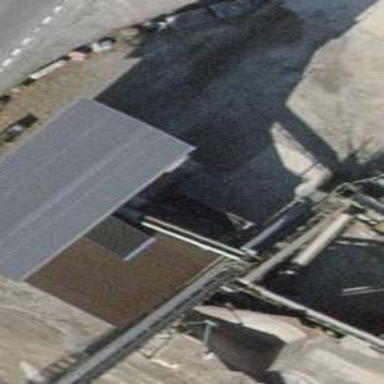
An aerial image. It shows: Industrial building.